Question: I'm new on sound processing, so maybe my question will be trivial.
What I want to do is to extract a specific frequency range (let's say 150-400 Hz) from a wav file, using R. In other words, I want to create another wave file (wave2) that contains only the frequency component that I specify (150 to 400 Hz, or what else).
I read something on the net, and I discovered out that this can be done with a FFT analysis, and here's come the problems.
Suppose I've this code:
'''
library(sound)
s1 <- Sine(440, 1)
s2 <- Sine(880, 1)
s3 <- s1 + s2
s3.s <- as.vector(s3$sound)
# s3.s is now a vector, with length 44100;
# bitrate is 44100 (by default)
# so total time of s3 is 1sec.
# now I calculate frequencies
N <- length(s3.s) # 44100
k <- c(0:(N-1))
Fs <- 44100 # sampling rate
T <- N / Fs
freq <- k / T
x <- fft(s3.s) / N
plot(freq[1:22050], x[1:22050], type="l") # we need just the first half of FFT computation
'''
The plot we obtain is:

Well, there are two peaks. If we want to know to what frequency they correspond, just find:
'''
order(Mod(x)[1:22050], decreasing=T)[1:10]
[1] 441 881 882 880 883 442 440 879 884 878
'''
First two values are really near to the frequency I've used to create my sound:
'''
real computed
Freq1: 440 | 441
Freq2: 880 | 881
'''
So, now comes the problem: how to proceed, if I want to delete from my sound the frequencies in the range, say, '(1, 500)' ? And how to select (and save) only the range '(1, 500)' ?
What I attend, is that my new sound (with deleted frequencies) will be something near to simple 'Sine(freq=880, duration=1)' (I know, it cannot be exactly like so!).
Is that possible?
I'm pretty sure that 'fft(DATA, inverse = TRUE)' is what I need. But I'm not sure, and however I don't know how to proceed.
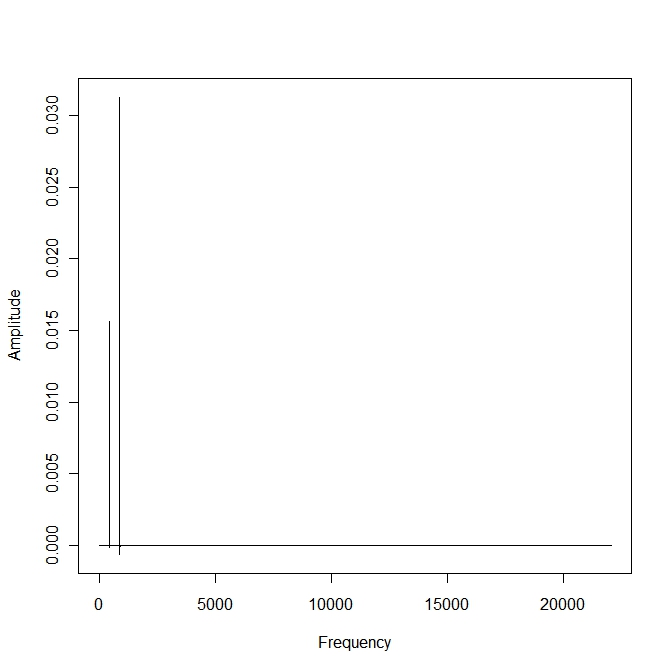
Answer: Maybe I missed the point, but don't you already have your answer? From your post:
'''
order(Mod(x)[1:22050], decreasing=T)[1:10]
[1] 441 881 882 880 883 442 440 879 884 878
'''
Simply collect all values above 500:
'''
junk <- order(Mod(x)[1:22050], decreasing=T)[1:10]
(junk1 <- junk[junk > 500])
[1] 881 882 880 883 879 884 878
'''
To generate the new signal simply repeat what you did to build the original signal:
'''
junk2 <- Sine(0, 1)
for (i in 1:length(junk1)) {
junk2 <- junk2 + Sine(junk1[i], 1)
}
junk2.s <- as.vector(junk2$sound)
'''
To keep the values below 500:
'''
(junk3 <- junk[junk <= 500])
[1] 441 442 440
'''